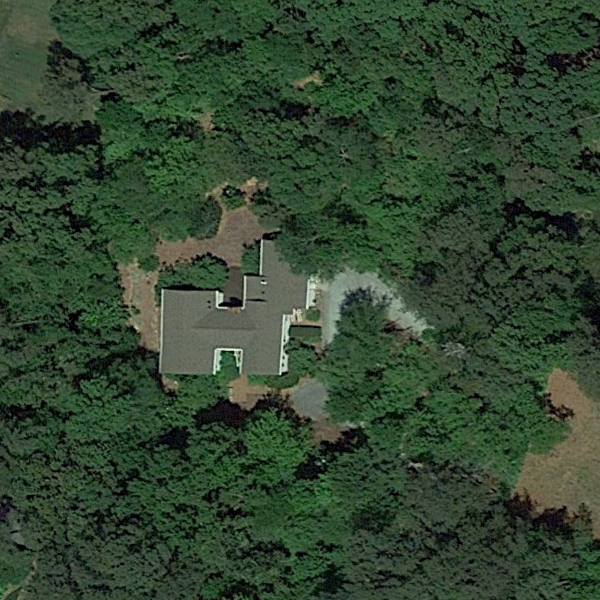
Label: SparseResidential